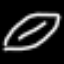
Label: leaf